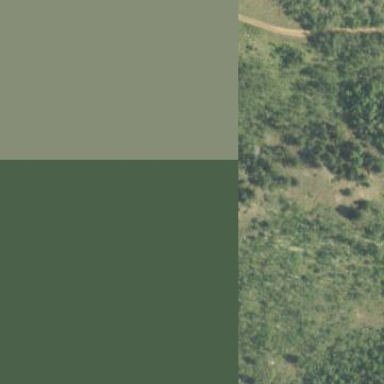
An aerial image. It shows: Coniferous woodland area.